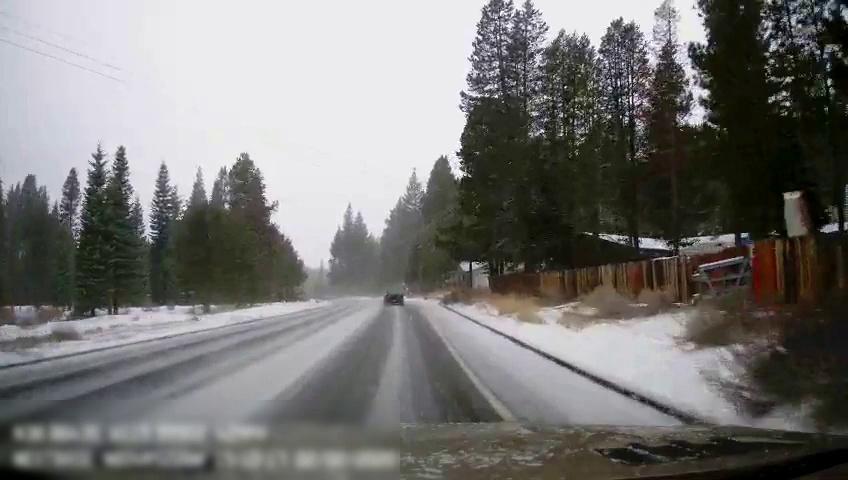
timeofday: Day
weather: Snowy
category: Drivable Space
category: Vehicles | Car
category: Lanes | Current Lane